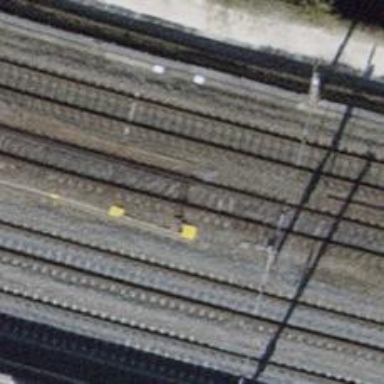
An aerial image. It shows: Railway switch.